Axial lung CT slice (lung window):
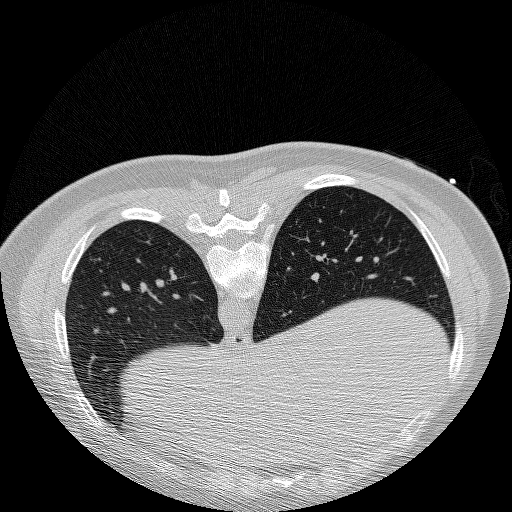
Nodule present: no